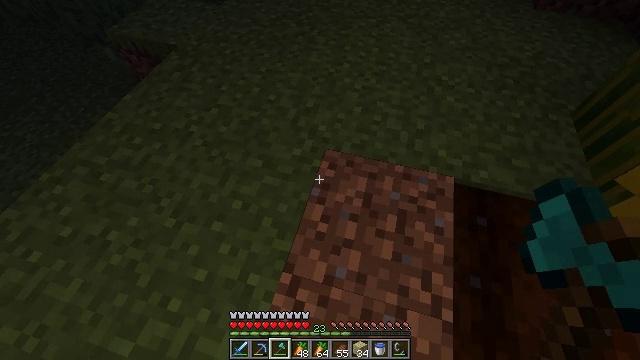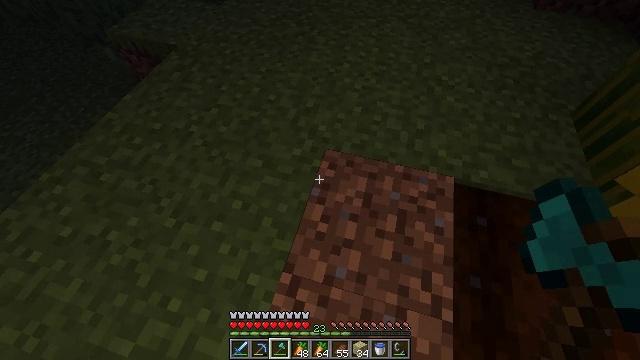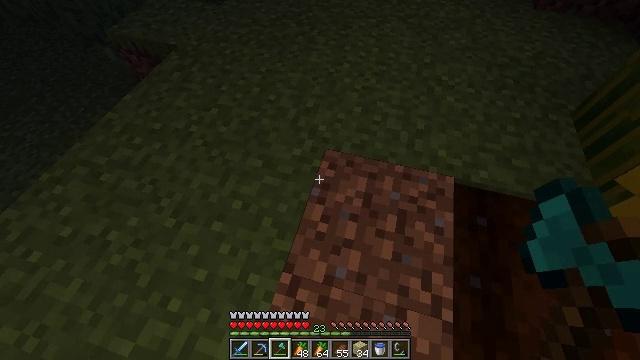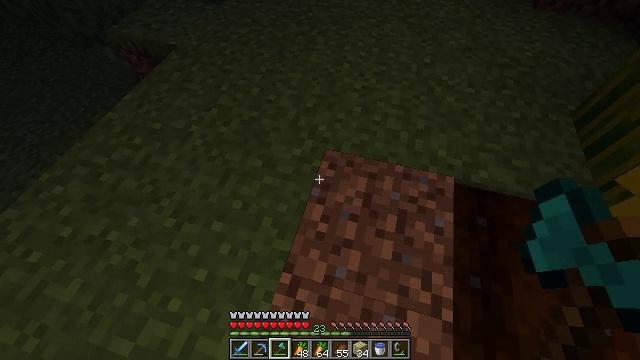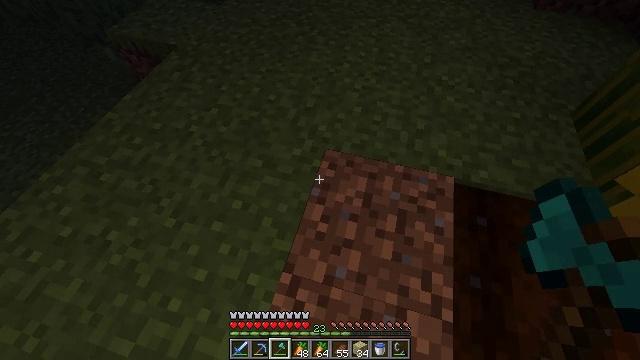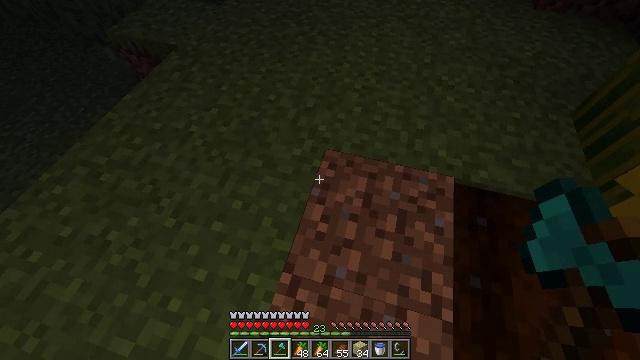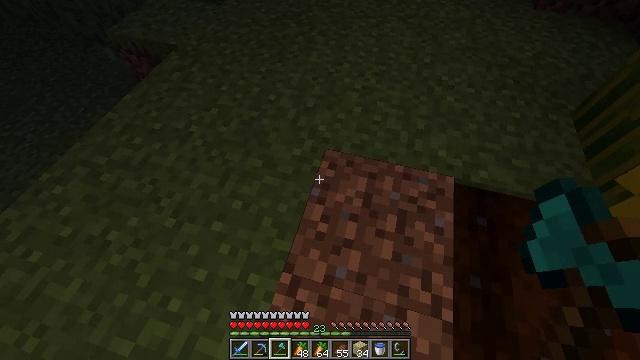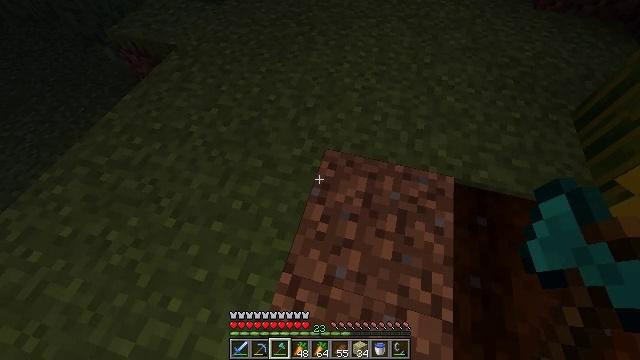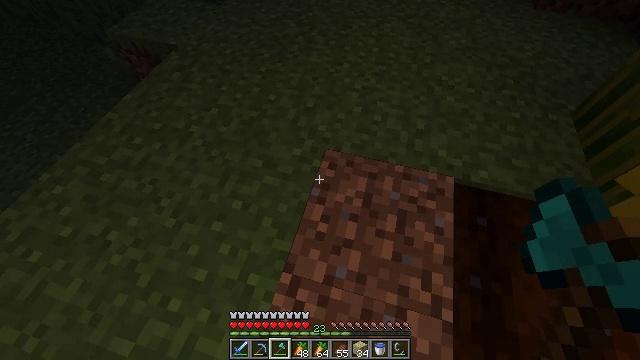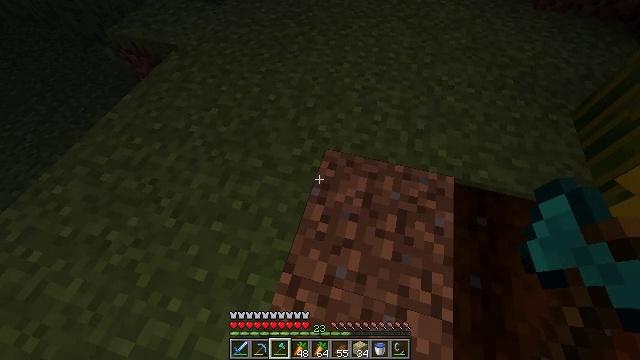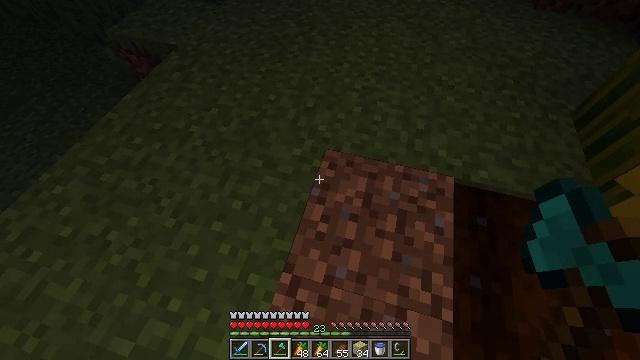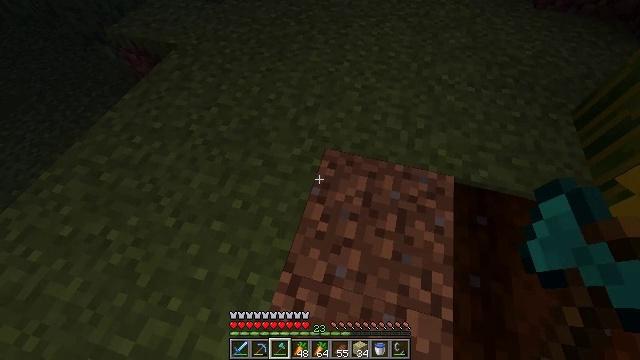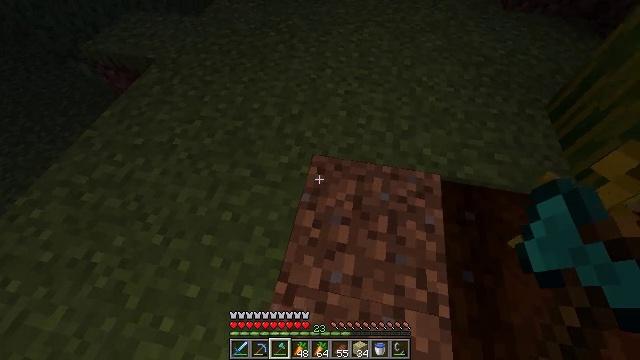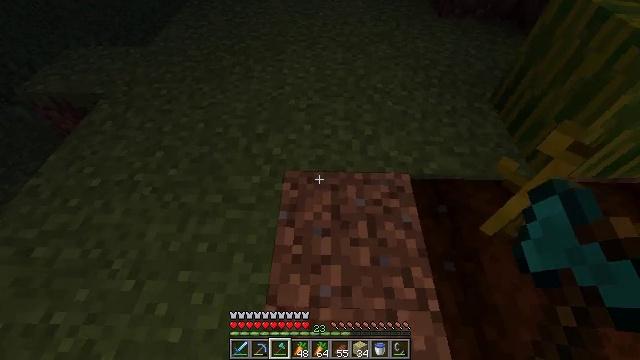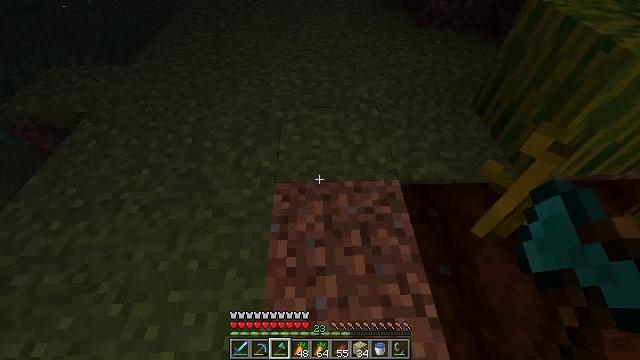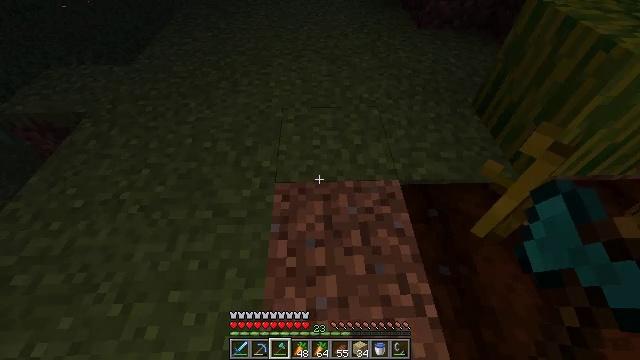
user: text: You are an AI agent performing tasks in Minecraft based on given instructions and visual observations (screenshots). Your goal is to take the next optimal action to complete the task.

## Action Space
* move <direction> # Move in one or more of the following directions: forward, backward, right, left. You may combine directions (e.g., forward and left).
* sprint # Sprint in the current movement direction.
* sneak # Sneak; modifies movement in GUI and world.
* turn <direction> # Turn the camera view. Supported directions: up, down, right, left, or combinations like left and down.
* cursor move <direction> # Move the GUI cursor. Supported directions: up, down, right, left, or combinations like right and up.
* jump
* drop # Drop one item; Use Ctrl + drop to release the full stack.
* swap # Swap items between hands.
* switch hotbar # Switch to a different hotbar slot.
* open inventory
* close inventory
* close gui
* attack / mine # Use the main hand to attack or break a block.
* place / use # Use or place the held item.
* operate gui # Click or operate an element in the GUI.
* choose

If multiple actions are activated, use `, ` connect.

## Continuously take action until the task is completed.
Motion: motion action
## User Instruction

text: Attack the melon to collect it.
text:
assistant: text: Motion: no_op
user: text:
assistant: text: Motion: no_op
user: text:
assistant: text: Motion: no_op
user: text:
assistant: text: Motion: no_op
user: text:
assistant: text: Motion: no_op
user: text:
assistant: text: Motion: no_op
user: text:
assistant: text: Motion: no_op
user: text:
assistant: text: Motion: no_op
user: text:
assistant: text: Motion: no_op
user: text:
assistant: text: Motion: no_op
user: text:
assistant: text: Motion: no_op
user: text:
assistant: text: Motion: turn right and up
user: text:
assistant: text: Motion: turn right and up
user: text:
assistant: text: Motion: turn right and up
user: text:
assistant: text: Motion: no_op
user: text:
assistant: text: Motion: no_op
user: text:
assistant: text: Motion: no_op
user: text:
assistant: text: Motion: no_op
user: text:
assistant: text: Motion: turn right and up
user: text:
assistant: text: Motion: move forward, turn right and up
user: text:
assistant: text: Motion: move forward, turn right and up
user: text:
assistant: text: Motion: move forward and move left, turn right and up
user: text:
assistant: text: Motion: move forward and move left, turn right and up
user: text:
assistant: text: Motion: move forward and move left, turn right and up
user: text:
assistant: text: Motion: move forward and move left, turn right and up
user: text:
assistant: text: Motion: move forward and move left, turn right
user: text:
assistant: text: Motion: move forward and move left, turn right
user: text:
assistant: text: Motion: move forward and move left, turn right, attack / mine
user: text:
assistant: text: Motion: move forward and move left, attack / mine
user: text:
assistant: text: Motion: move forward, turn right and down, attack / mine